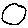
Label: moon